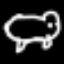
Label: frog